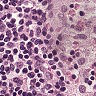
Metastatic tissue present: no